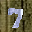
Label: 7